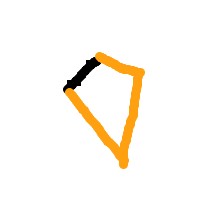
Shape: kite